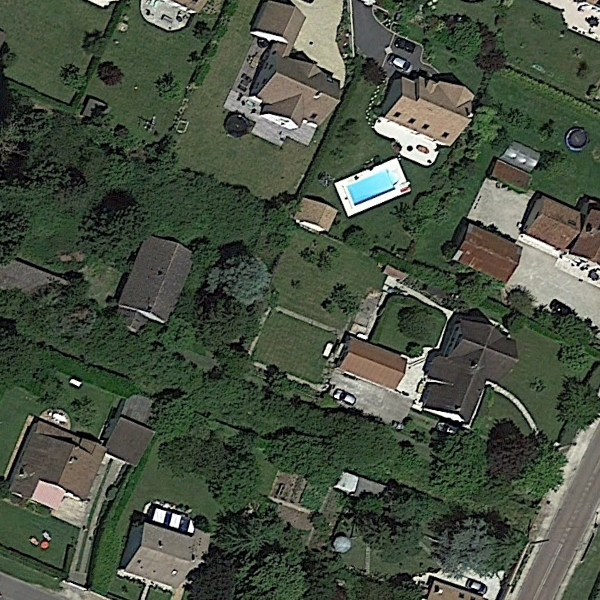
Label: MediumResidential